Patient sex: M
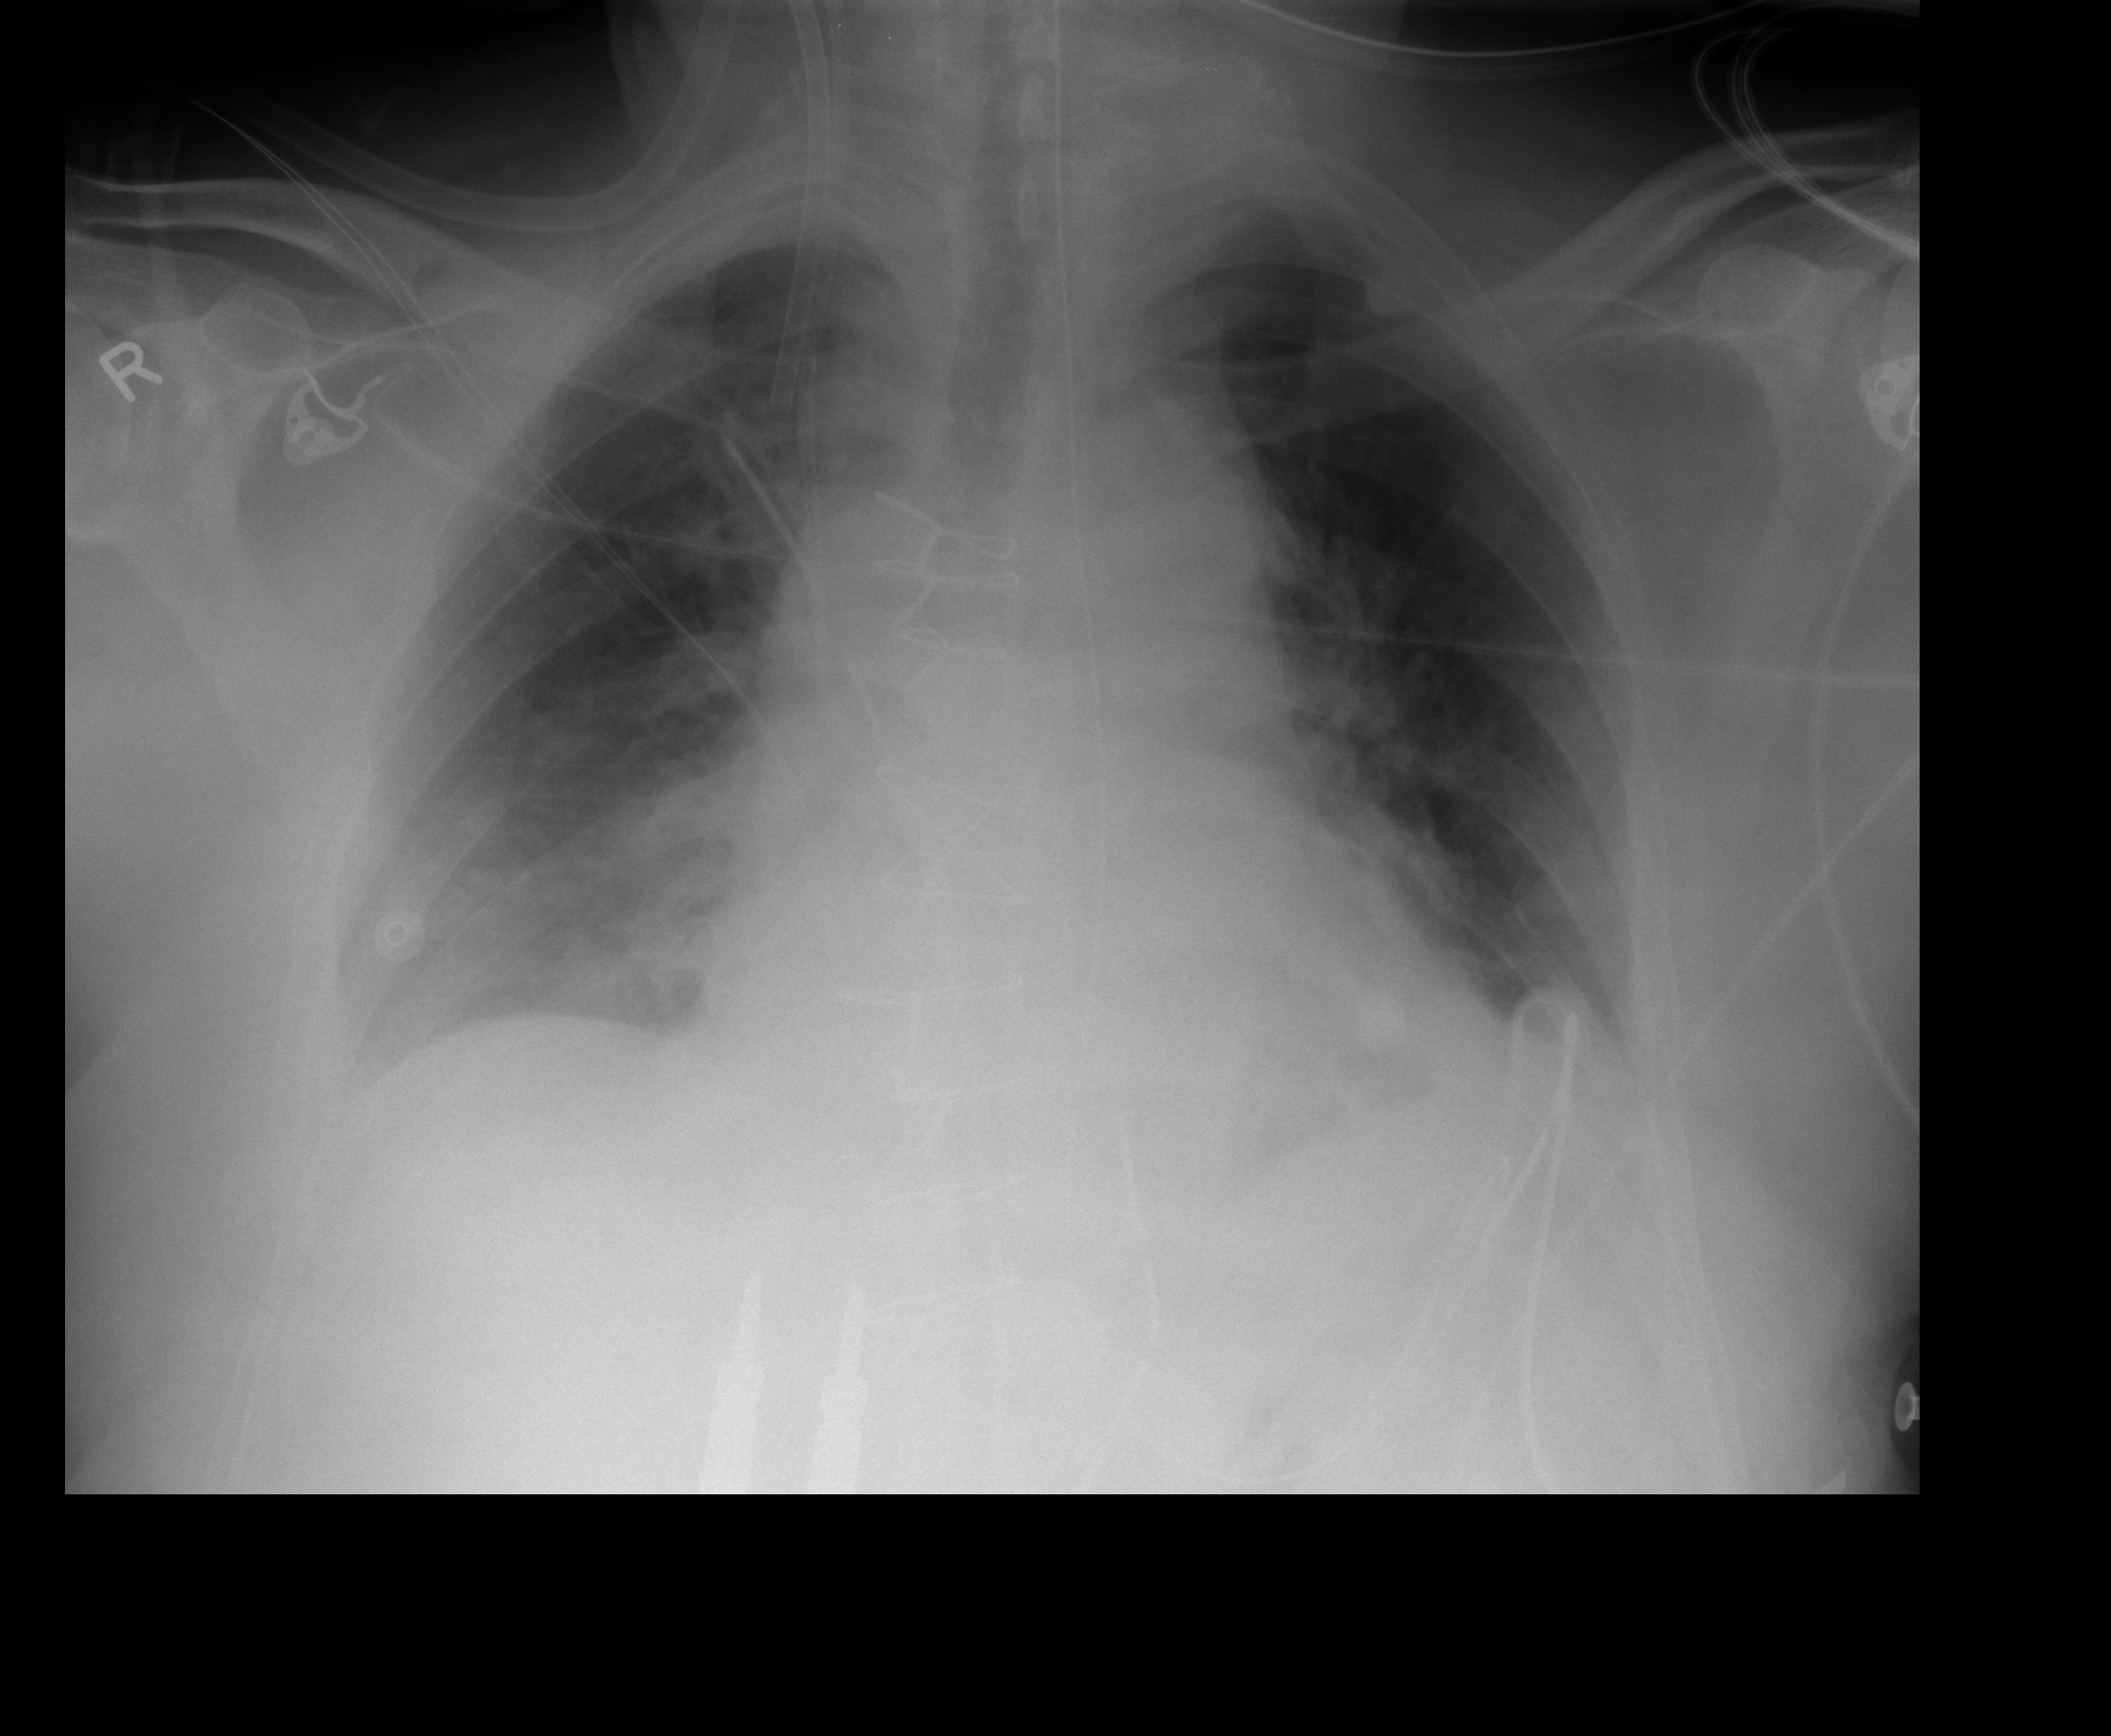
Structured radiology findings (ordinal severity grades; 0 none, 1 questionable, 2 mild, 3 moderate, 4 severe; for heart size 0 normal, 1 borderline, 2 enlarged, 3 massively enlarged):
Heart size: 2
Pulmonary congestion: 2
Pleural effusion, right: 1
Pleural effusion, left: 1
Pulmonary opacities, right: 0
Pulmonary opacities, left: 0
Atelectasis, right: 0
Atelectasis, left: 2